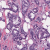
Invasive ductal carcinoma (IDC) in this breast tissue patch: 1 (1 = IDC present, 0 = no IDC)